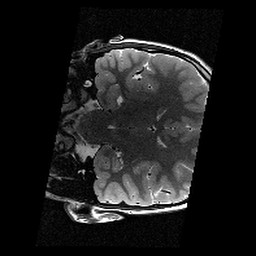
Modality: T2w
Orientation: coronal
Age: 11
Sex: female
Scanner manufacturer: siemens
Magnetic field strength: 3 T
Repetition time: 9.23 s
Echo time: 0.067 s